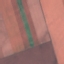
Land use / land cover: AnnualCrop